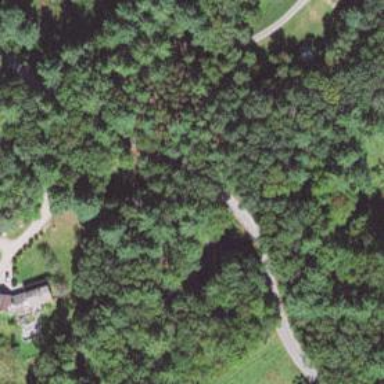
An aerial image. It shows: Mixed woodland with various types of leaves.